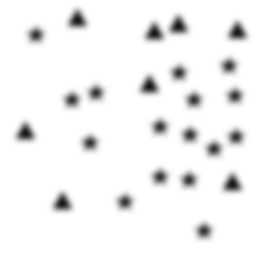
Squares: 0
Triangles: 8
Stars: 16
Total shapes: 24